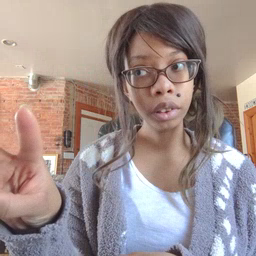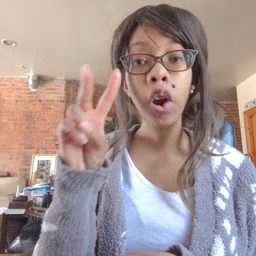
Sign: look